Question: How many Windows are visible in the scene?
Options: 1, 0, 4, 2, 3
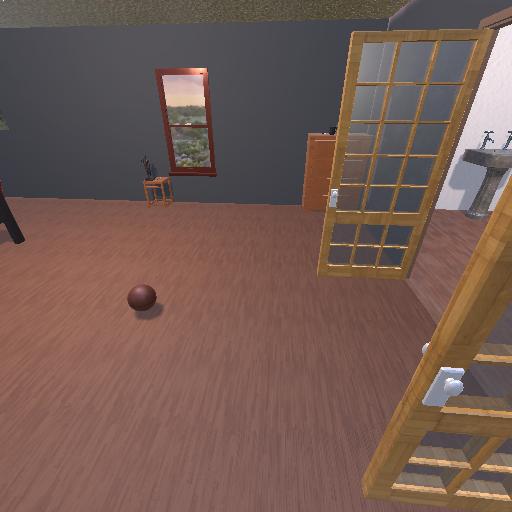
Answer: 1